Question: I'm trying to get my row/cell that displays "Daily total" to stick to the bottom .. as you can see in my image one is higher than the other because of an extra entry inputted...

i've tried many different valign and vertical-align but cant figure it out.. maybe someone can help me?
here is the html for that tr/td:
'''
echo "<tr><td class="daily_total_style" valign="bottom"><b>Daily Total: " . calcMinutes($dailytotal) . "</b></td></tr>";
'''
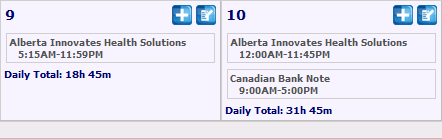
Answer: much better to use a css rule than attributes
'''
<td class="daily_total_style" style="vertical-align: text-bottom">
'''
EDIT: it's also better to assign this style to a class and assign also this class to your 'td'
---
You are applying valign to inner 'td', not container one.
Your td cointainer have to look like this:
'''
<td class="calendar_cell_middle" width="14%" valign="bottom" height="25%">
'''
however, valign it's not more supported in HTML5, so try to include it as css. More, avoid this inner tables, are really hard to manage !